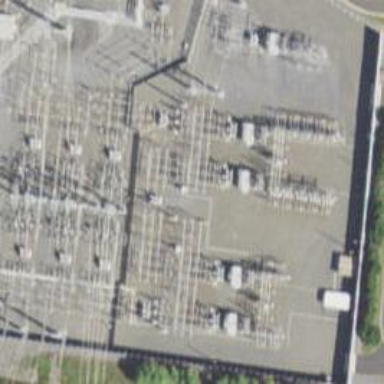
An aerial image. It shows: Switch used for power control.